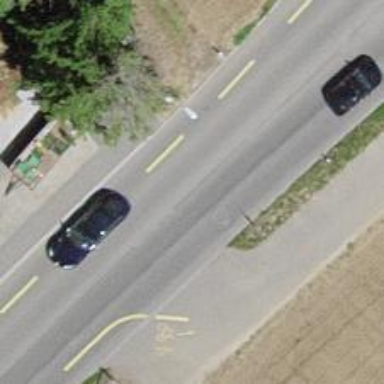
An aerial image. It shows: Secondary road with asphalt surface and sidewalk on the left side.